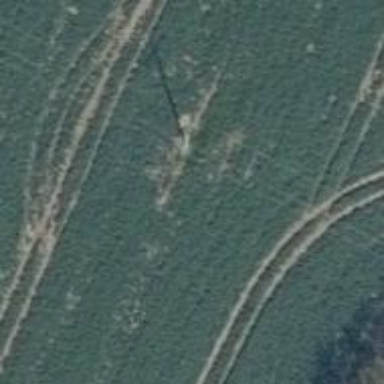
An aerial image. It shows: Power pole.